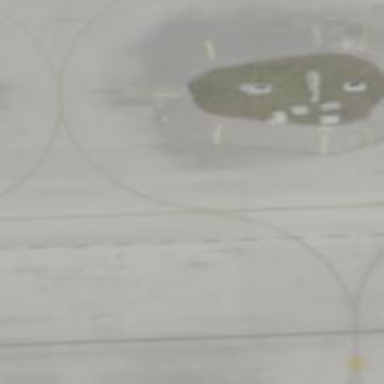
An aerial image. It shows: Image of taxiway at airport.